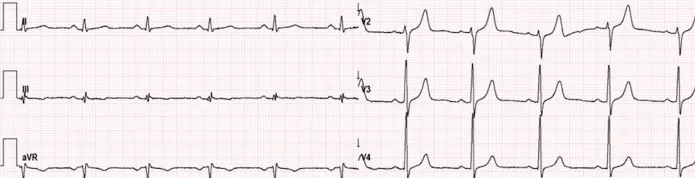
Electrocardiogram and Chest X-ray. (A) ECG showed sinus rhythm, 60 bpm, normal axis, fragmented QRS in the inferior leads (III, aVF) and flat T waves in III, aVF and V6. When compared to previous ECGs, no new abnormalities were observed.
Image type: electrography (ekg)